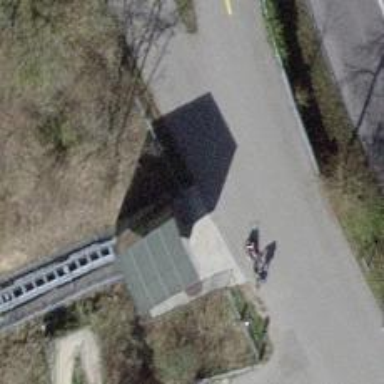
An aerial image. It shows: Funicular railway.